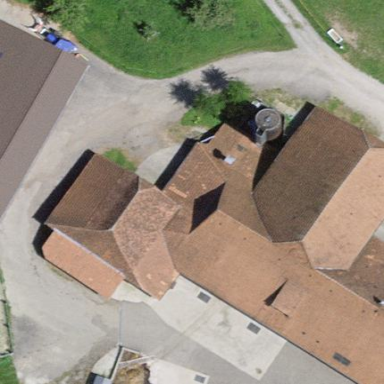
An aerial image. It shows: Rural barn.